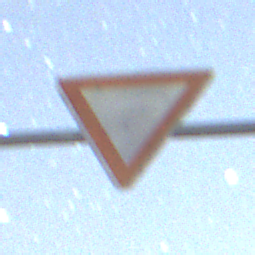
Verkehrszeichen: VorfahrtGewaehren
Umgebung: Outdoor, Nature
Tageszeit: Night
Wetter: Clear
Licht: Natural
Jahreszeit: NotSpecified
Kontrast: HighContrast